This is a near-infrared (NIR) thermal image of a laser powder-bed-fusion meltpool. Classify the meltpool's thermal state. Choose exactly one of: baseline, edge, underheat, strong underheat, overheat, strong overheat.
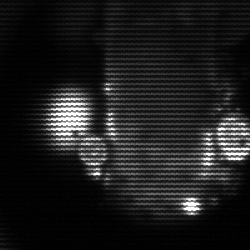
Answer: strong underheat